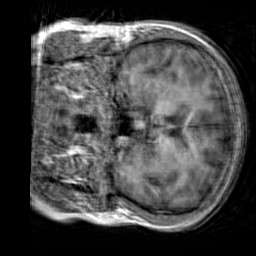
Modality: T1w
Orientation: coronal
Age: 25
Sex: male
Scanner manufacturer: siemens
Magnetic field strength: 3 T
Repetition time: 2.3 s
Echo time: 0.00303 s